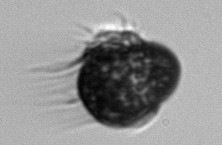
Label: Mesodinium